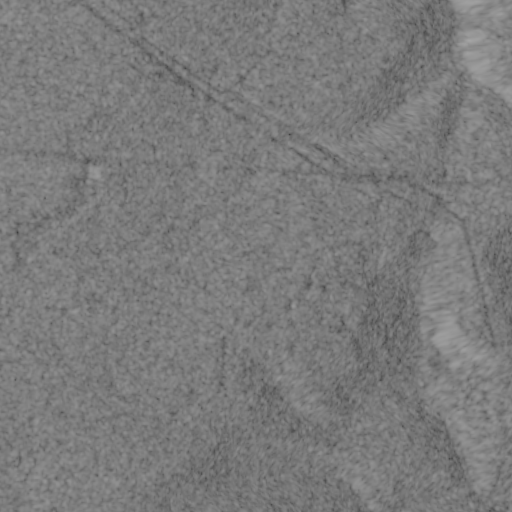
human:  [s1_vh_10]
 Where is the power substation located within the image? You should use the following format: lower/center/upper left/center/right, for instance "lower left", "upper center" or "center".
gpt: The power substation is located in the upper left of the image.
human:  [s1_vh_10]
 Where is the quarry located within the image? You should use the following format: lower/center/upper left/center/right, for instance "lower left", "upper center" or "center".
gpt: There is no quarry in the image.

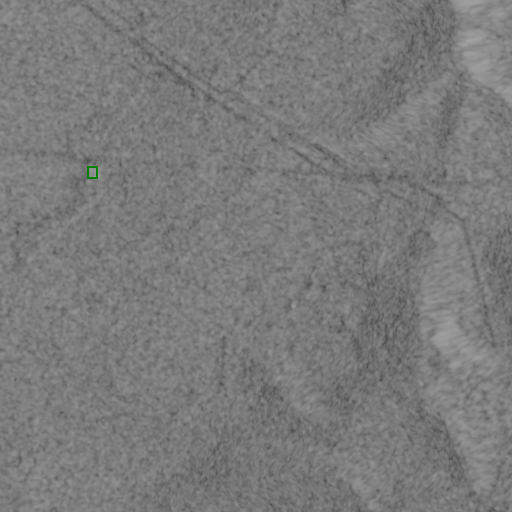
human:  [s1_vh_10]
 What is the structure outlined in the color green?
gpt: The structure outlined in green is a power substation.
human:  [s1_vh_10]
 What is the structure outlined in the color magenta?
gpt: There is no magenta outline.